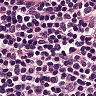
Metastatic tissue present: no